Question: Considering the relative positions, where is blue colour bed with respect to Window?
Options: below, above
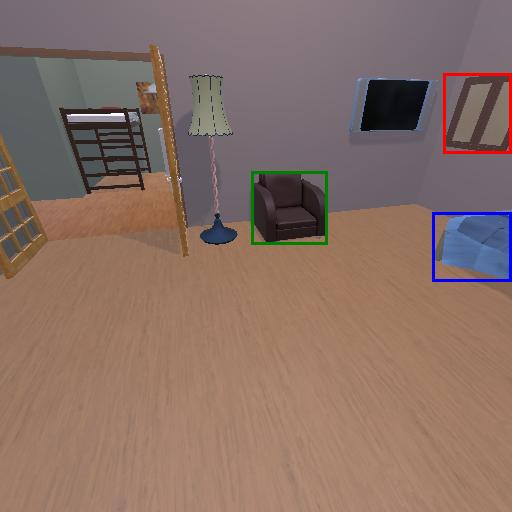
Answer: below